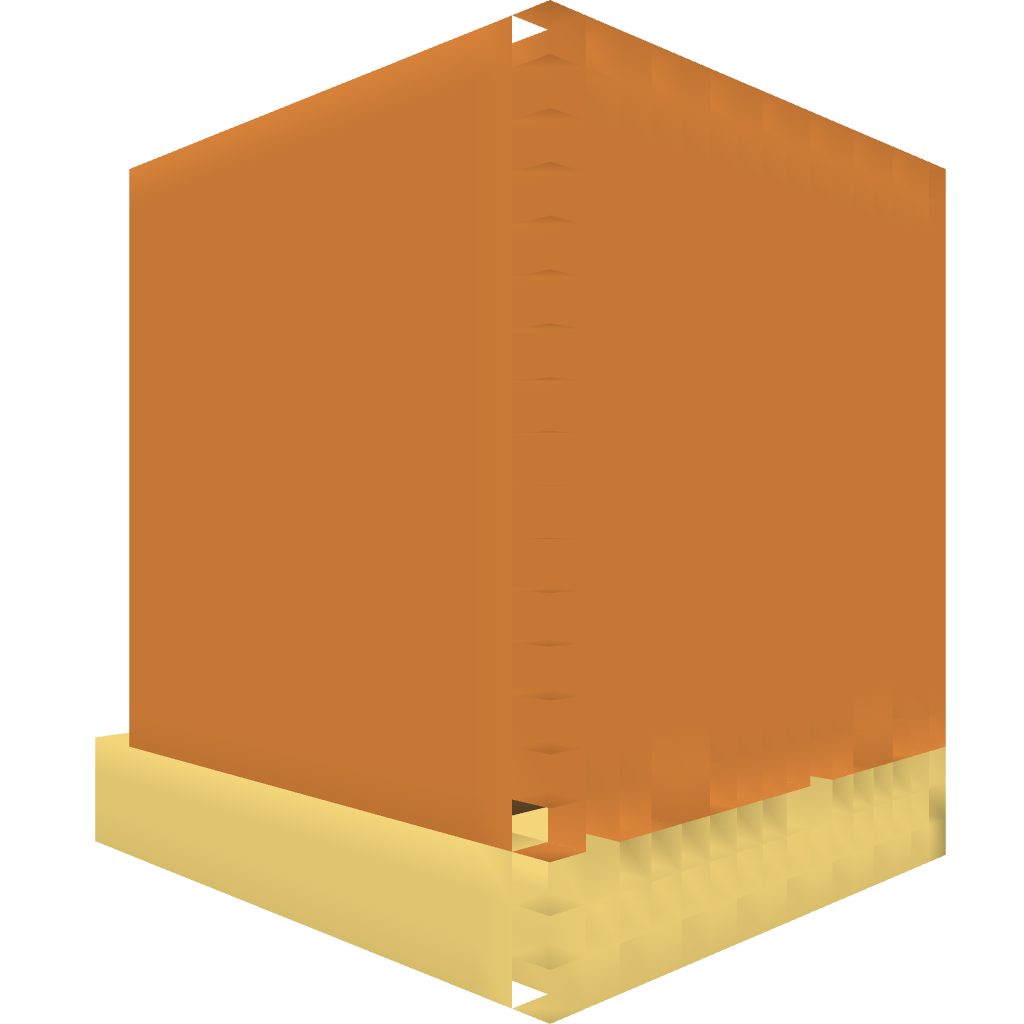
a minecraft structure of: Giant Pumpkin-Pumpkin Farm high quality